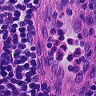
Metastatic tissue present: no